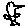
Label: bird